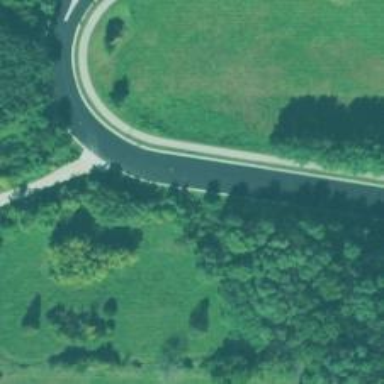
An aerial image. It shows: Asphalt path.